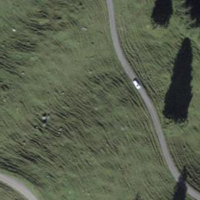
EUNIS habitat code: 24
Species observed at this site:
Parnassia palustris